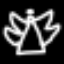
Label: angel